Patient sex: M
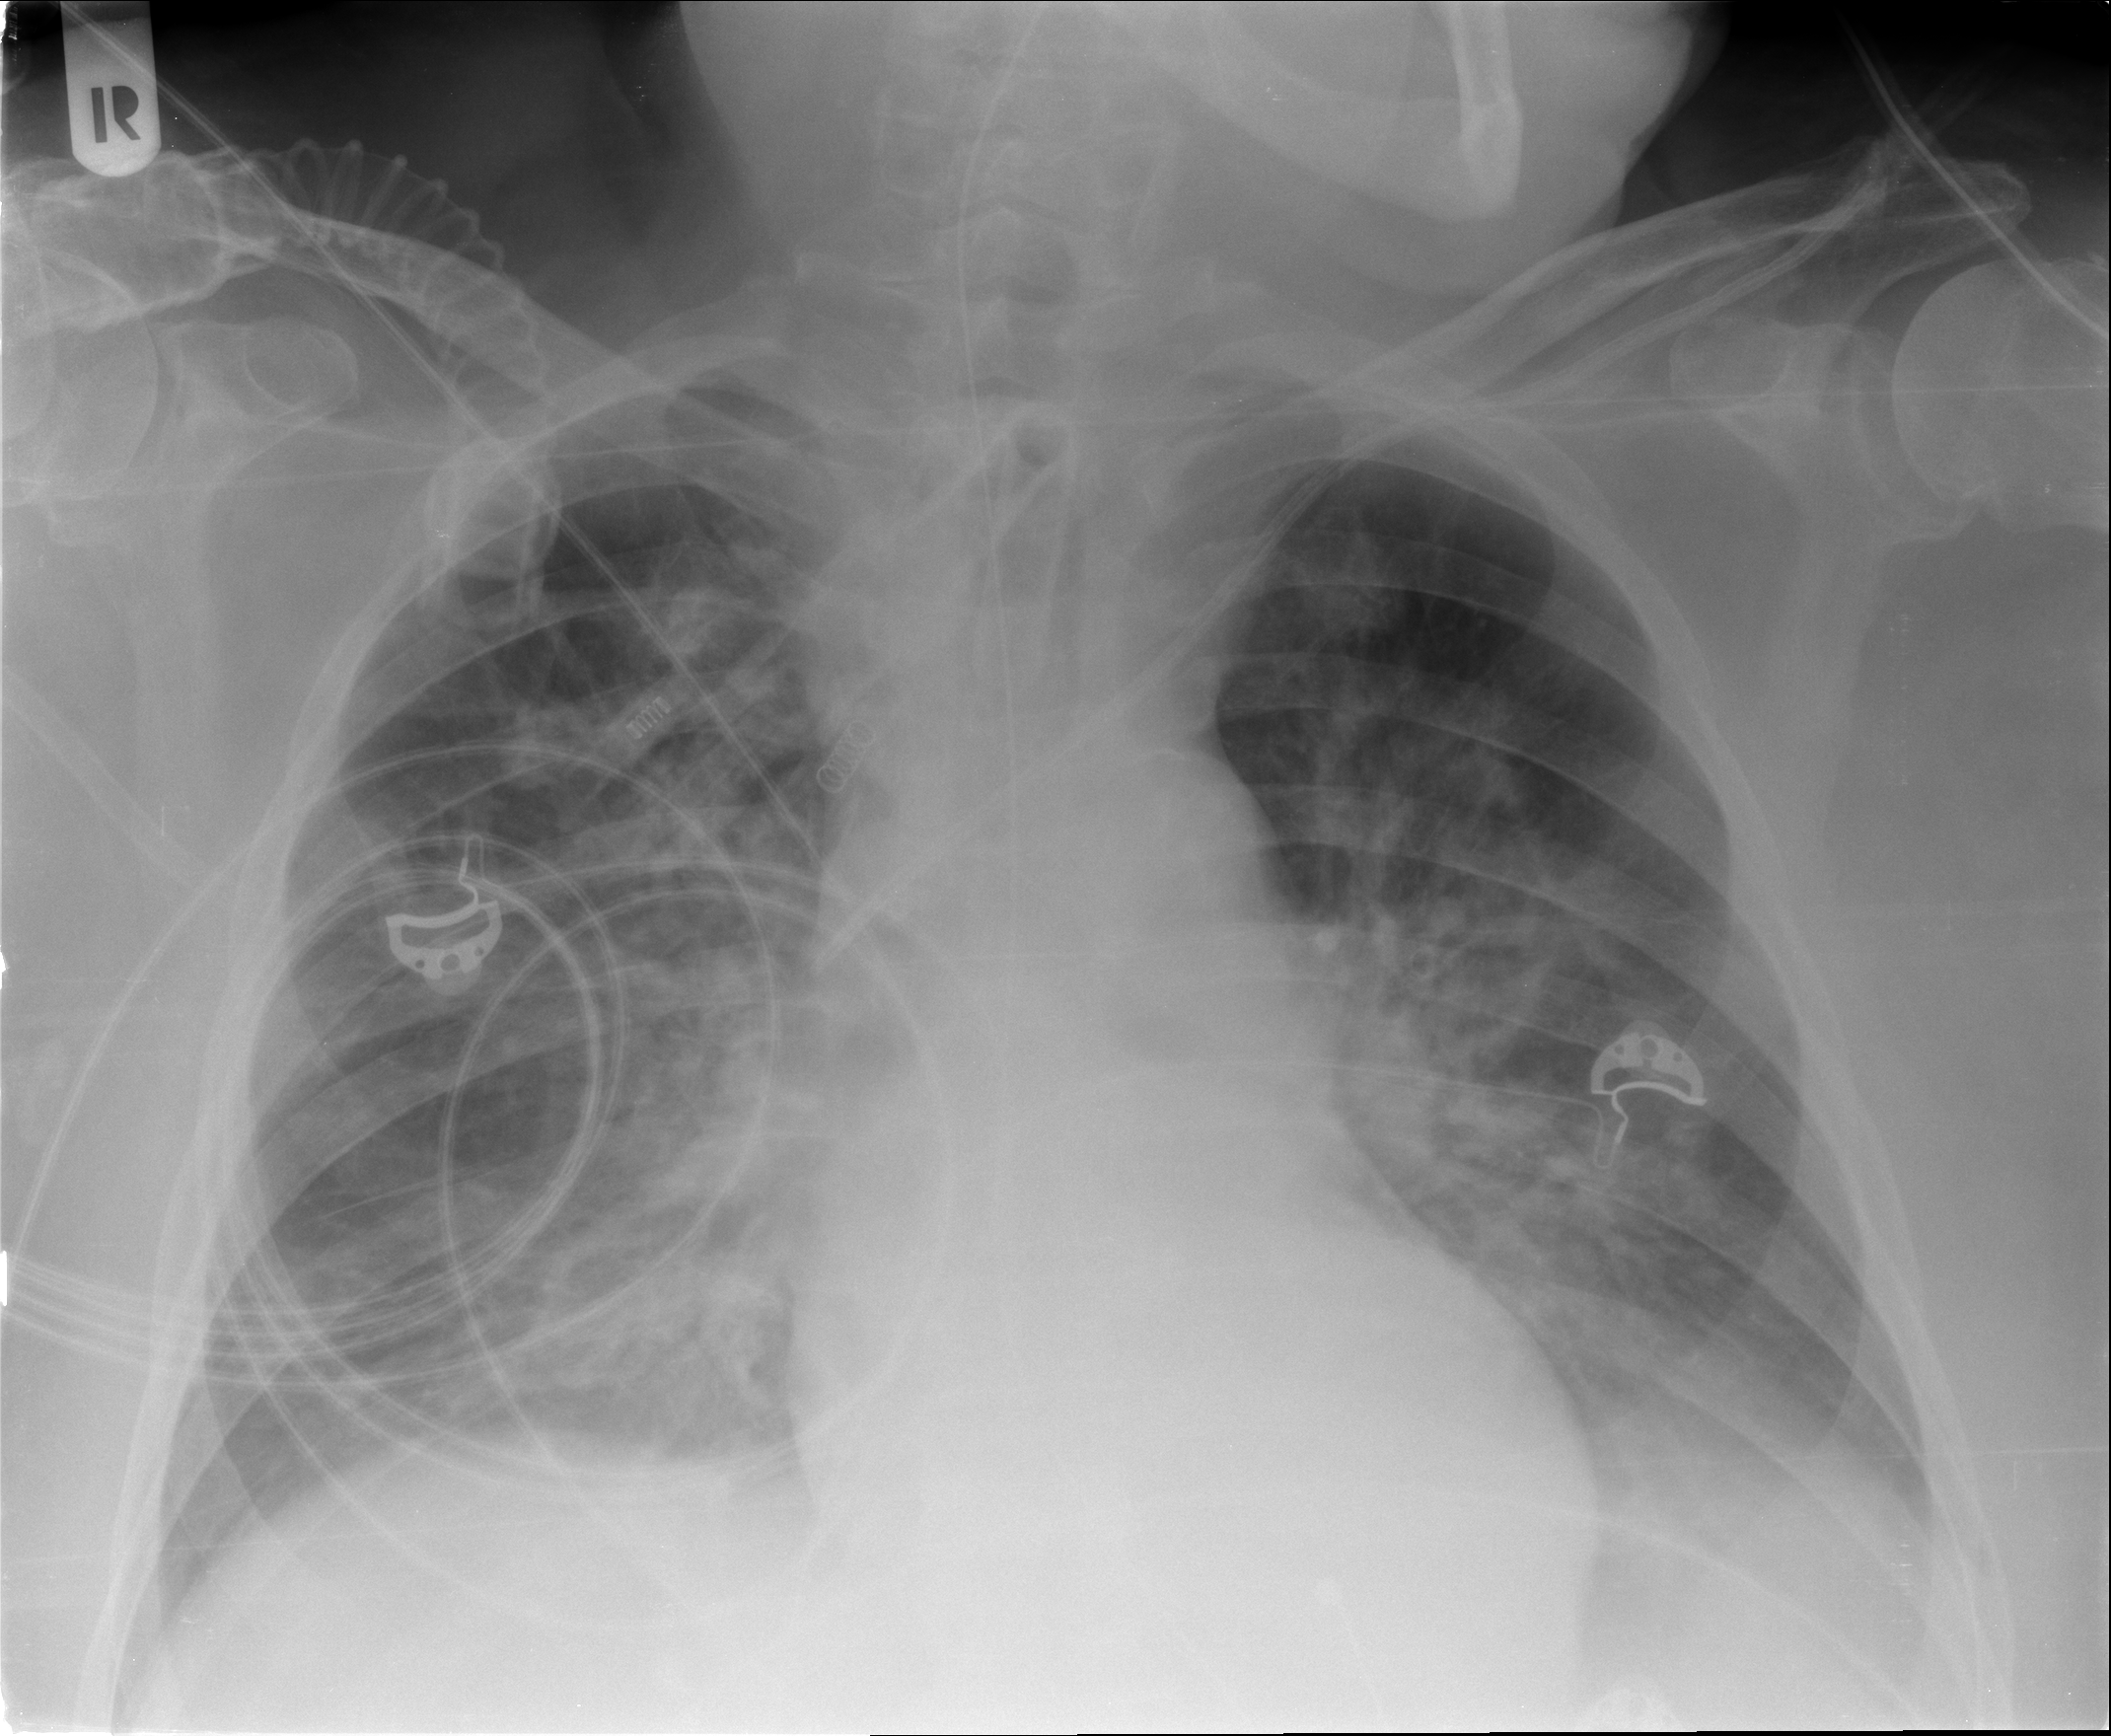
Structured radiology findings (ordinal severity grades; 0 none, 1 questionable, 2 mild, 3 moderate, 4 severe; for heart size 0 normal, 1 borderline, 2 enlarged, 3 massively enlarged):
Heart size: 0
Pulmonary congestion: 2
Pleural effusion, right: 0
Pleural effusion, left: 1
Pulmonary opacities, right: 2
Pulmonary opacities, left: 2
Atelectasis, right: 2
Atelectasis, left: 0